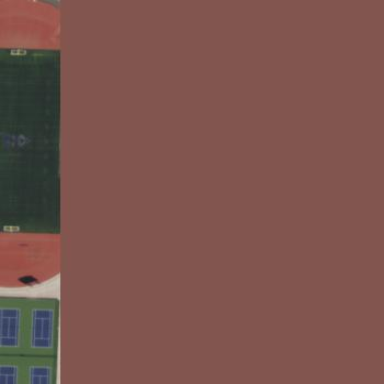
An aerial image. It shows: Baseball pitch for leisure land activities.